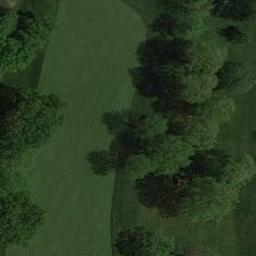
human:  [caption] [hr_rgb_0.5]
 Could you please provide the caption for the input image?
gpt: There are many trees near the golf course .

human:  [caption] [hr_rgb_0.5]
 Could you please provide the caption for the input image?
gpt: Many trees on a large green lawn on the golf course .

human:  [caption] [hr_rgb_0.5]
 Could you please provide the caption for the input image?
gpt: There is a winding road and a bunker .

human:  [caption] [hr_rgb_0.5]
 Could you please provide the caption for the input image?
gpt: The golf course has a fairway and some barrier trees .

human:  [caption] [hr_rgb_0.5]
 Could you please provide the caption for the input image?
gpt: There are some green trees on the golf course .